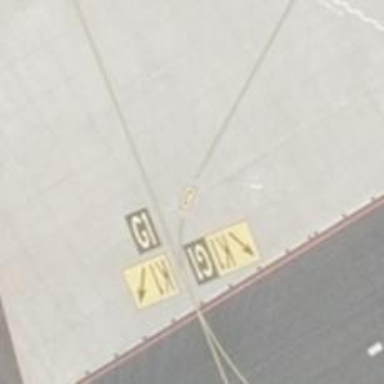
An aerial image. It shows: Parking position at the airport with concrete surface.